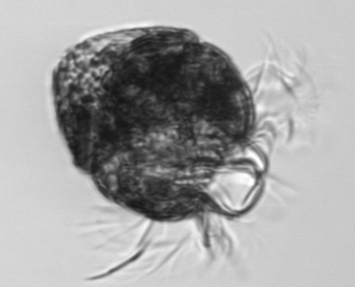
Label: Strombidium_capitatum